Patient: sex M, age 94
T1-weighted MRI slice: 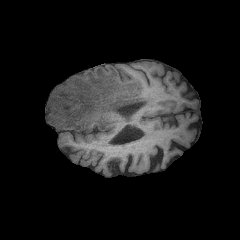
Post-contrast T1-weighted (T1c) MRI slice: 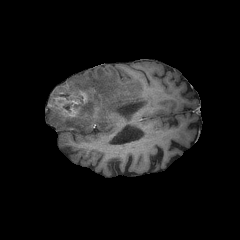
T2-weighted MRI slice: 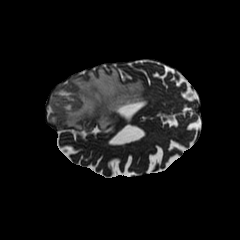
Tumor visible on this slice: yes
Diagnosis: Glioblastoma, IDH-wildtype
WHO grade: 4